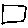
Label: square